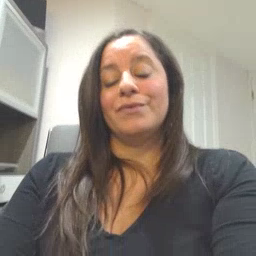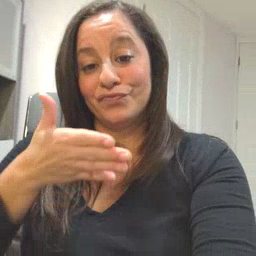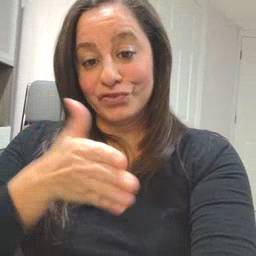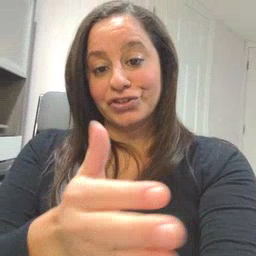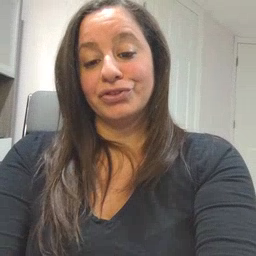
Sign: fish